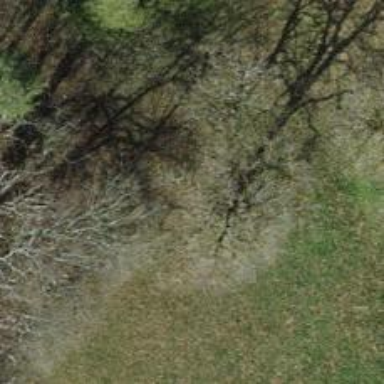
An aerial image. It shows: Beautiful tree in nature.